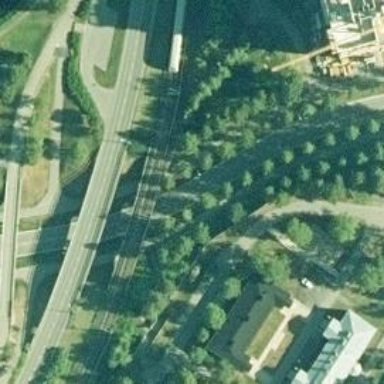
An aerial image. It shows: Bridge carrying continuous electrified railway tracks with contact line.